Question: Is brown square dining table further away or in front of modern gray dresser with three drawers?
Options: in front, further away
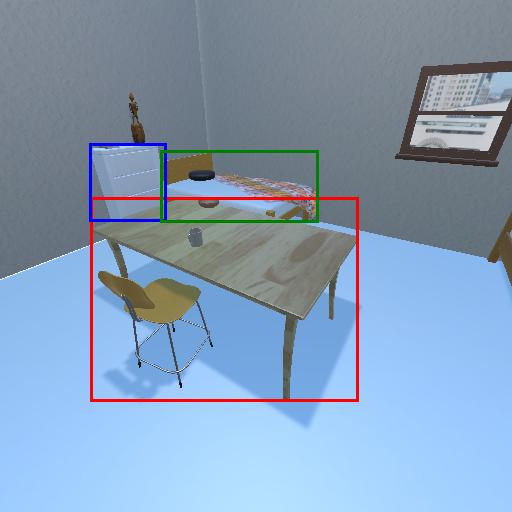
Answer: in front